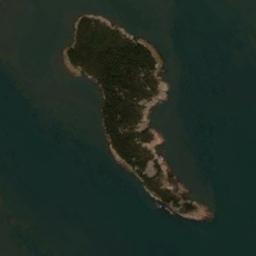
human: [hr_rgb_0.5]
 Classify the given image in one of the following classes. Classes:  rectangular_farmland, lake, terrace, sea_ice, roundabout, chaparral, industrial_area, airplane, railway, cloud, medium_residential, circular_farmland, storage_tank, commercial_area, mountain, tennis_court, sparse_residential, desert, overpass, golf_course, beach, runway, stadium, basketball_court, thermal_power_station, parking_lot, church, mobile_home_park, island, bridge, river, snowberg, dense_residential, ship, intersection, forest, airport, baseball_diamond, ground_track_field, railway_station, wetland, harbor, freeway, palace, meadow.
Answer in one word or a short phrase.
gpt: island